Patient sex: M
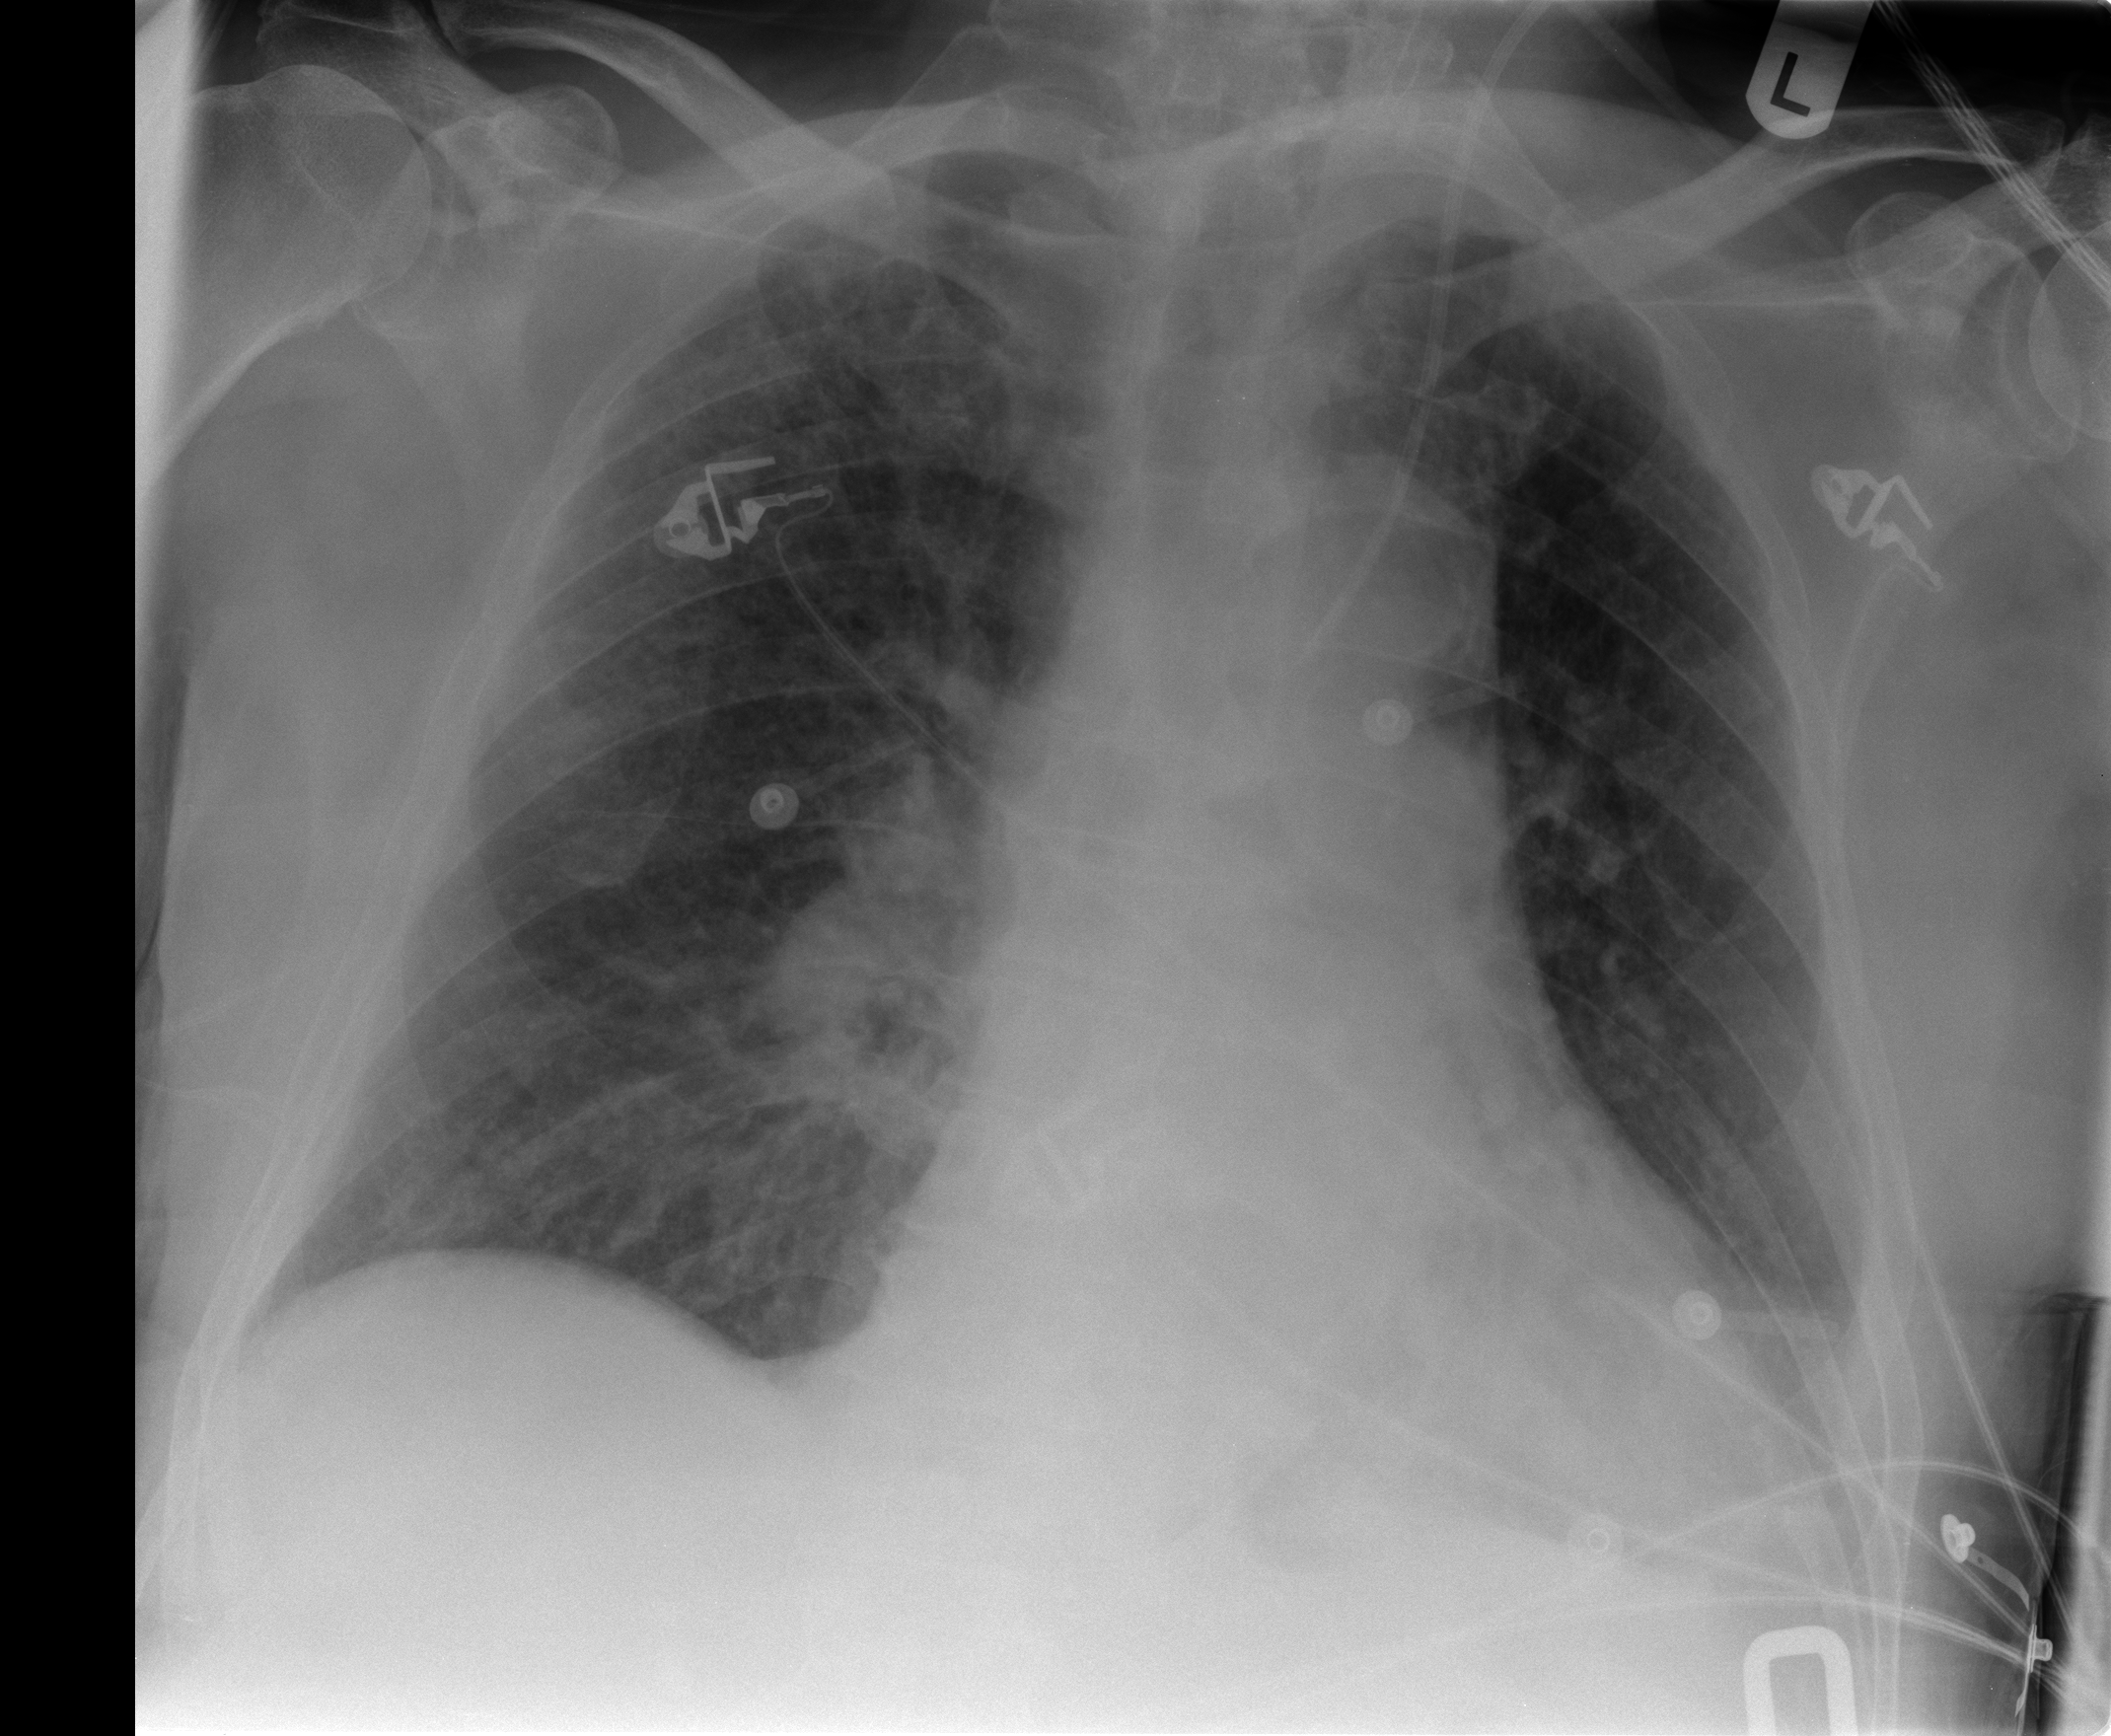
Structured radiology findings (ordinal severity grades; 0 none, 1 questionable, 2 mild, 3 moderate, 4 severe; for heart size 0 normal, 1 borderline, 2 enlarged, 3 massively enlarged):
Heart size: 0
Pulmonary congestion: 2
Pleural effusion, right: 0
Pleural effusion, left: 0
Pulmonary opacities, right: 2
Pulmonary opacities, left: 0
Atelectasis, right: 2
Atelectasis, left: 2